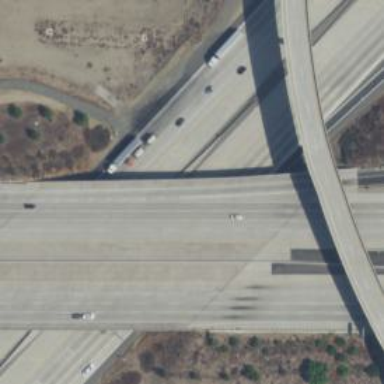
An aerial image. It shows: Motorway junction.